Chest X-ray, AP view. Patient: 76 years old, sex F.
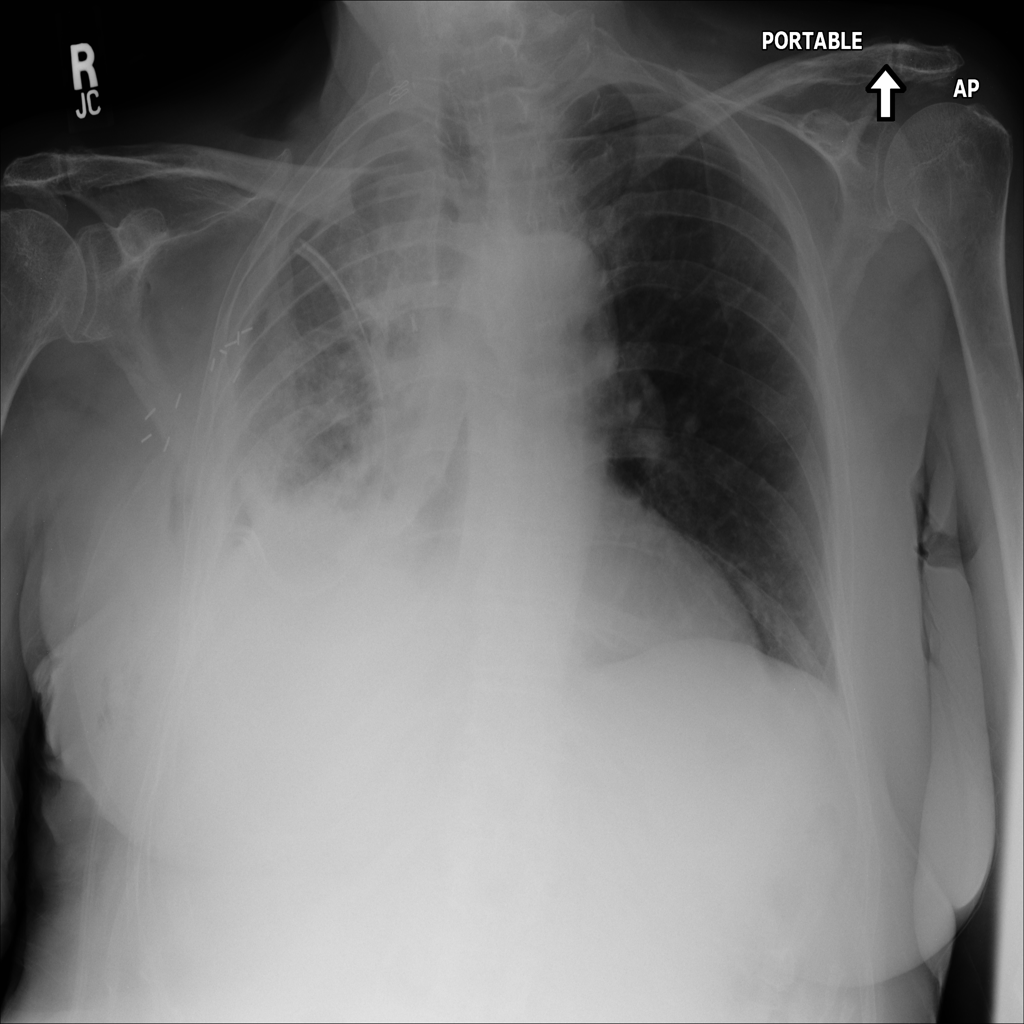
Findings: No Finding